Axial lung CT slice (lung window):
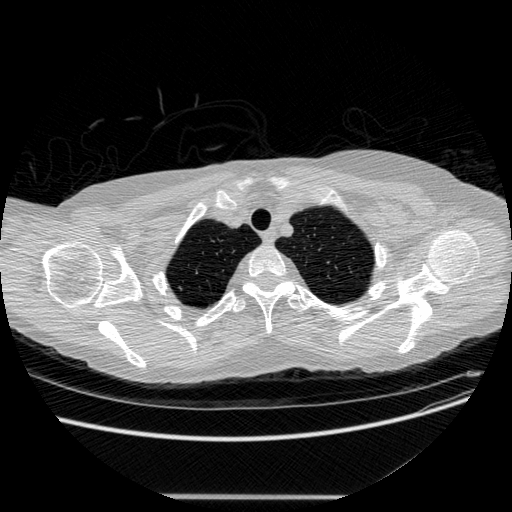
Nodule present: no